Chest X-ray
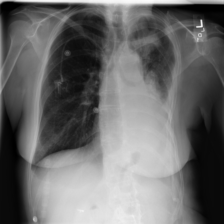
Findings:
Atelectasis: negative
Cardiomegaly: negative
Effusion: negative
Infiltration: negative
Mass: positive
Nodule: negative
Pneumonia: negative
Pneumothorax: negative
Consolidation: negative
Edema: negative
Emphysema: negative
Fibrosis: negative
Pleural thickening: positive
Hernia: negative